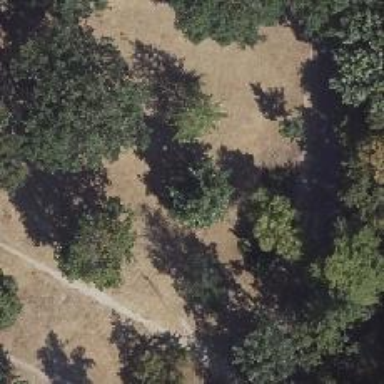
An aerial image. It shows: Broadleaved deciduous tree located in park.